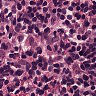
Metastatic tissue present: no